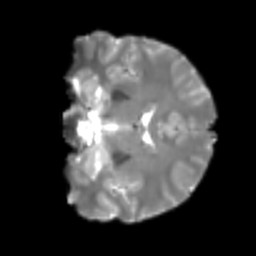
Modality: T2w
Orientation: coronal
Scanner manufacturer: siemens
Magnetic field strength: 3 T
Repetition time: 4 s
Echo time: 0.0594 s